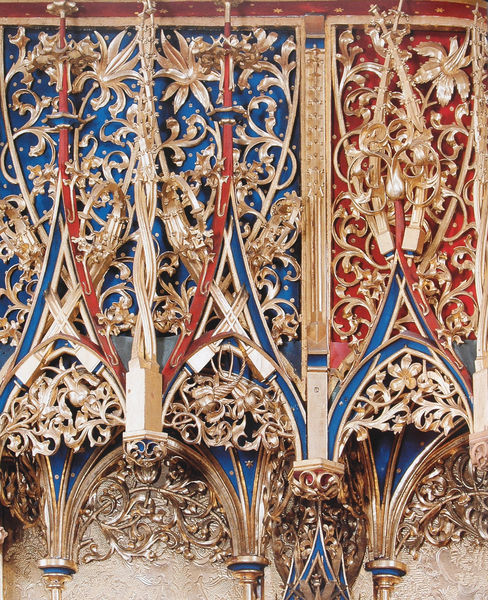
Titel: Hochaltar, Mittelschrein, Maßwerk (Detail)
Künstler: Michel Erhart
Standort: Blaubeuren
Institution: ehemalige Abteikirche St. Johannes d.T.
Schlagwörter: blau, blätter, weiß, ausschnitt, blumen, braun, holz, marmor, pfeiler, säule, säulen, blüten, rot, muster, ornament, wand, kirche, gold, decke, spitzen, gotik, ranken, bogen, rundbogen, detail, ornamente, verzierung, foto, fotografie, photographie, bögen, gewölbe, vergoldet, kunst, lilie, altar, arkaden, hochaltar, kathedrale, photo, wandschmuck, schnörkel, farbfoto, gotisch, historismus, golden, winden, filigran, ziseliert, aufnahme, arabeske, blau rot, gesprenge, baldachine, bildausschnitt, blue, architekturf, assade, retabelteil, steina, säuleng, arabesque, schnizterei, königslilie, blau rot gold